Current action and preconditions to check: trajectory_clear

Your task: For each precondition in the list above, predict whether it will hold at this action.

Consider the current scene as observed from the mobile robot's camera, and analyze the predicted future states of all dynamic agents (e.g., people, animals, vehicles, or any moving entities) within the NEXT SECOND.

IMPORTANT: Only answer "very likely" if you are absolutely certain—based on strong, clear evidence—that a dynamic agent will violate the precondition in the predicted future state. Do NOT answer "very likely" for unlikely, ambiguous, or low-probability risks.

Ask yourself for each precondition: Is there a high probability, with clear and convincing evidence, that the predicted future states of any dynamic agent will interfere with the predicted future state of the currently executing action within the NEXT SECOND, causing that precondition to fail?

Assess the risk level based on these predictions. Use "likely" or "very likely" if motions create a clear risk of interference.

Use "neutral" or "improbable" if agents are nearby but their predicted paths are clearly diverging or non-conflicting.

Failure Risk Categories: "very improbable", "improbable", "neutral", "likely", "very likely"

Answer Format: Output ONLY the probability_of_failure value from these categories: "very improbable", "improbable", "neutral", "likely", "very likely"

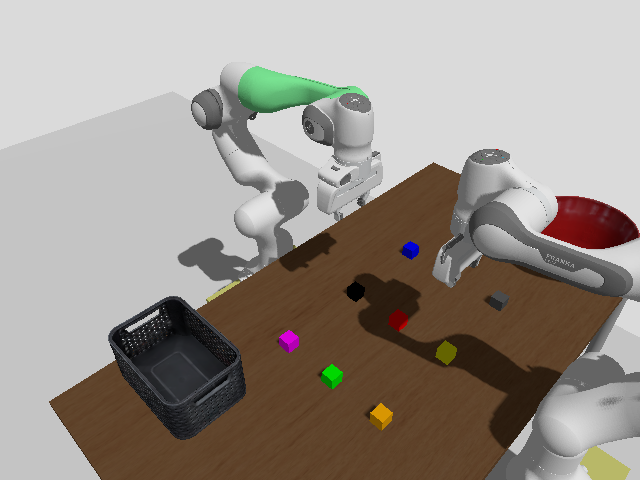

Answer: improbable